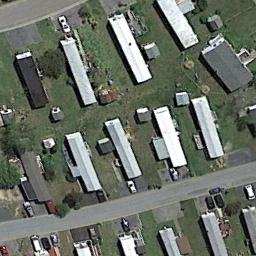
Label: residential